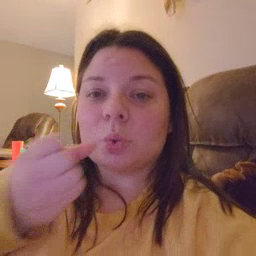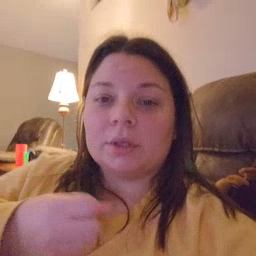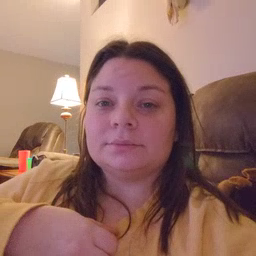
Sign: drawer